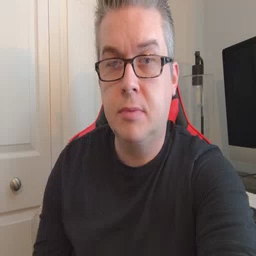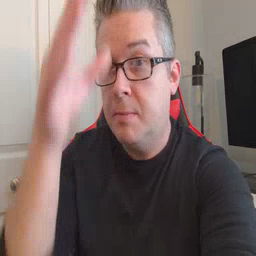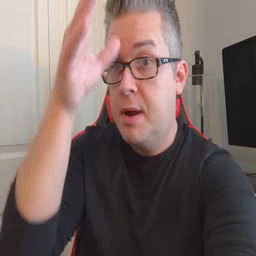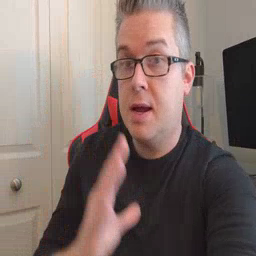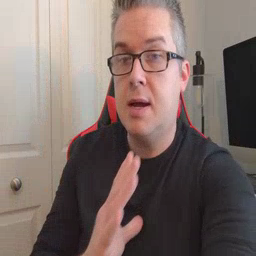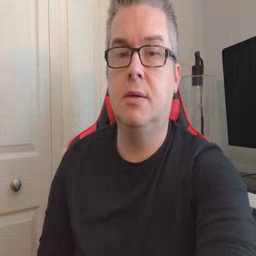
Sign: man